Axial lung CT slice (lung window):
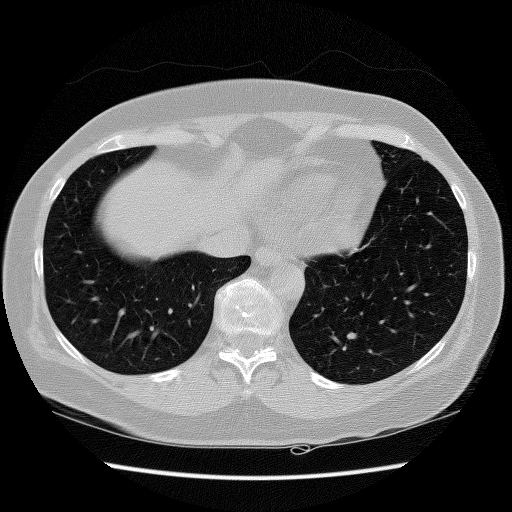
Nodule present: no